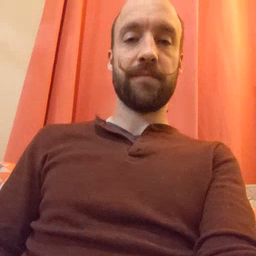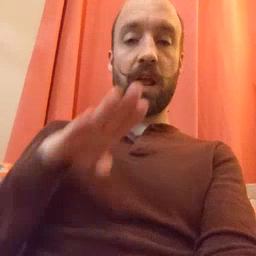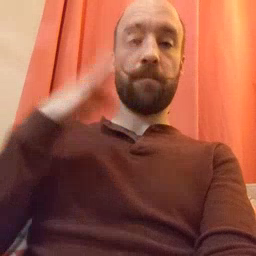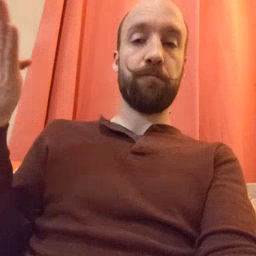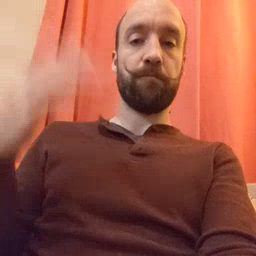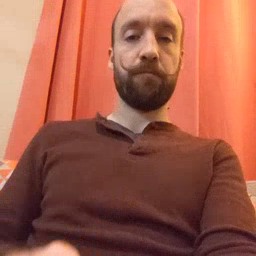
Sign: open